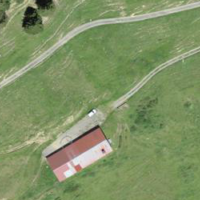
EUNIS habitat code: 26
Species observed at this site:
Caltha palustris